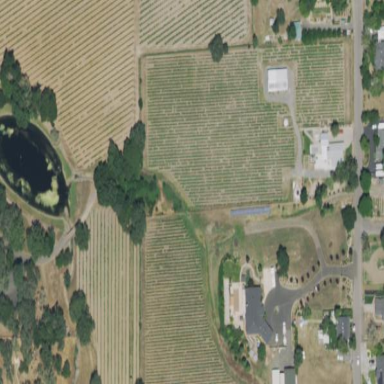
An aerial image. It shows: Vineyard with wine grapes as the main crop.